Question: <URL>

I have one list of the array that I am displaying as ng-option. all the value in the list that is coming as PCBU sometimes contains two PCBUseparated by comma. checkout JSON response, the value of first PCBU its "NKSMO,NNOWR". I am trying to display that as two seperate PCBU option "NKSMO" and "NNOWR" in the ng-option, right now its showing as one "NKSMO,NNOWR" option.
## JSON Response
'''
"statusType":"success",
"statusMsg":{
"approvals":{
"inProgress":[
{
"projectStatus":"Pending Decision",
"pcbu":"NKSMO,NNOWR",
"statusUpdatedDate":"2019-07-31 15:04:30",
"requestType":"PORCHNGEREQ",
"folderStatus":false,
"projectName":"TEST POR CAHNGE REQ",
"priority":"NORMAL",
"projectId":24324
},
{
"projectStatus":"Pending Decision",
"pcbu":"NKSMO",
"statusUpdatedDate":"2019-05-24 09:41:36",
"requestType":"PORCHNGEREQ",
"folderStatus":false,
"projectName":"Mobile Test - Jack - POR 1",
"priority":"NORMAL",
"projectId":23351
}
],
'''
'''
$scope.pcbuSelect = "";
$scope.loadRequests=function(requestType){
var jsonObj = {
"userId":$scope.userId,
"requestType":requestType
};
workflowProjFundFactory.getApprovalRequest(jsonObj)
.success(function(data, status) {
if (JSON.stringify(data.statusType).indexOf("success") > -1) {
var allrequests = data.statusMsg;
$scope.inProgressDataList=$scope.inProgressDataList
.concat(allrequests.approvals.inProgress) ;
$scope.pcbuList = $scope.inProgressDataList
.concat(allrequests.approvals.pcbu);
}
}
}
'''
'''
<label for="PCBU" class="control-label-left typeAllOptionStyling">PCBU</label>
<div class="selecteddiv" style="margin-right: 1%;">
<select ng-model="pcbuSelect" name="pcbuSelect"
ng-options="removeUndefined(item.pcbu) for item in pcbuList | unique:'pcbu'"></select>
</div>
'''
I have tried using the split method to separate the comma from the array but it does not work for me.
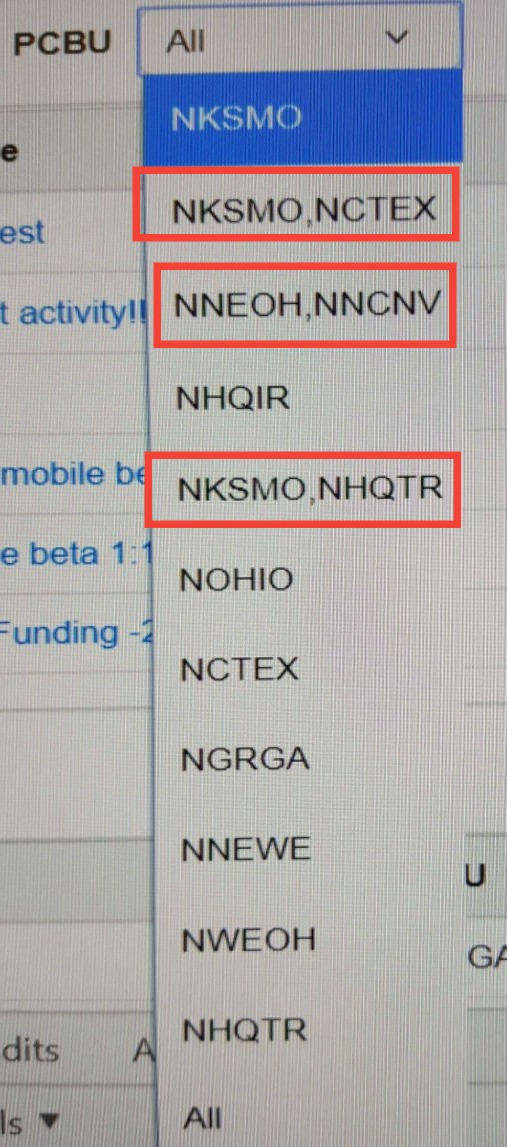
Answer: I didn't exactly got your question , i have extracted all PCBU (comma seperated) to one single array which can be easily passed to ng-options
'''
let json={
"statusType": "success",
"statusMsg": {
"approvals": {
"inProgress": [{
"projectStatus": "Pending Decision",
"pcbu": "NKSMO,NNOWR",
"statusUpdatedDate": "2019-07-31 15:04:30",
"requestType": "PORCHNGEREQ",
"folderStatus": false,
"projectName": "TEST POR CAHNGE REQ",
"priority": "NORMAL",
"projectId": 24324
},
{
"projectStatus": "Pending Decision",
"pcbu": "NKSMO",
"statusUpdatedDate": "2019-05-24 09:41:36",
"requestType": "PORCHNGEREQ",
"folderStatus": false,
"projectName": "Mobile Test - Jack - POR 1",
"priority": "NORMAL",
"projectId": 23351
}
]
}
}
}
let dropdown=(json.statusMsg.approvals.inProgress.map(p=>p.pcbu.split(",")).flat());
let unique_dd=[...new Set(dropdown)];
console.log(unique_dd);
'''